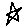
Label: star